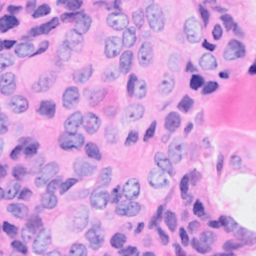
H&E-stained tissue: Breast